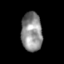
Tissue: skin
Cell type: Epithelial cells
Senescence score: 0.2248
Nuclear area (px): 798
Mean DAPI intensity: 141.021